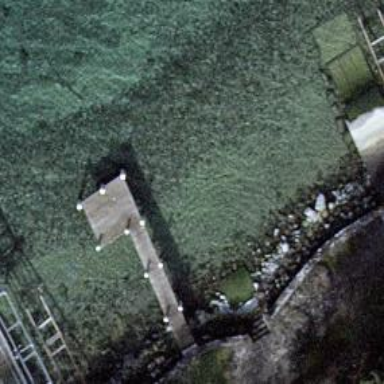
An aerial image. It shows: Man-made pier.